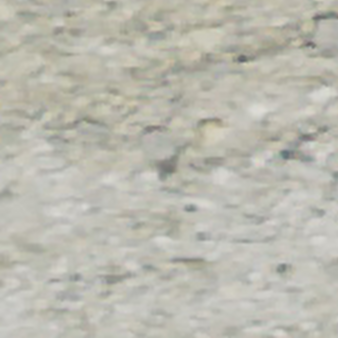
Label: other